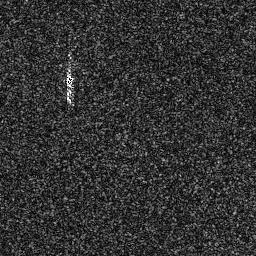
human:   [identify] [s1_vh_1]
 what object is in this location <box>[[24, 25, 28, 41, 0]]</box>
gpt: <ref>1 small ship at the left</ref>